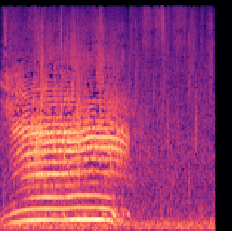
Sound class: Cow